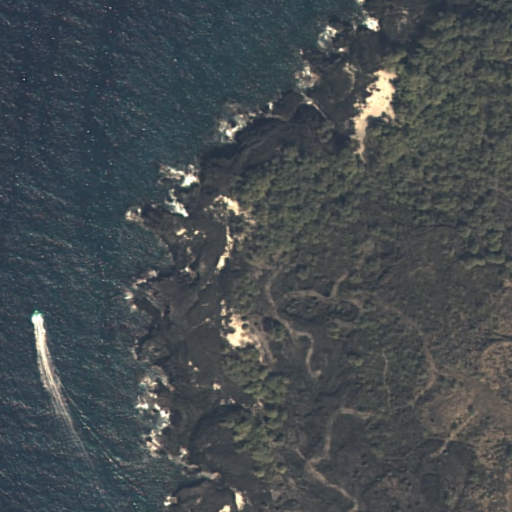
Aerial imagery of cape in Hawaii named Keikiwaha Point containing only unknown